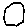
Label: hexagon